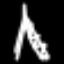
Label: The Eiffel Tower